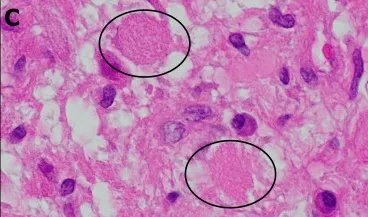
H&E stained histology images of the excised specimen. . The histological specimen displayed characteristics of pleomorphic xanthoastrocytoma. ; numerous eosinophilic granular bodies were also visible.
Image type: pathology (h&e)